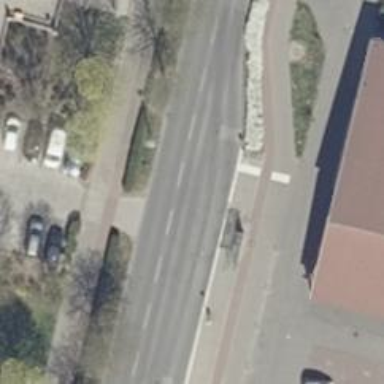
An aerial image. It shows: Public transport stop position.